Aerial crown-view tile of a tropical tree (Barro Colorado Island, Panama), acquired 20240918:
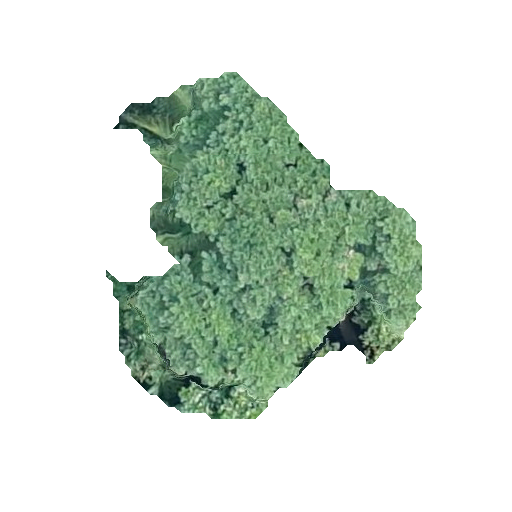
Species: Jacaranda copaia
GBIF accepted scientific name: Jacaranda copaia
Crown area: 106.805 m²